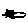
Label: cat